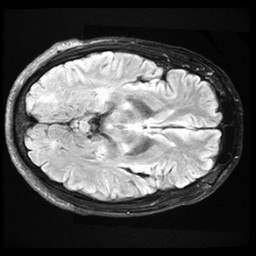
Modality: FLAIR
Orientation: axial
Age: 37
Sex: male
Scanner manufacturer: ge
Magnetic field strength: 3 T
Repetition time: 11 s
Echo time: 0.1497 s